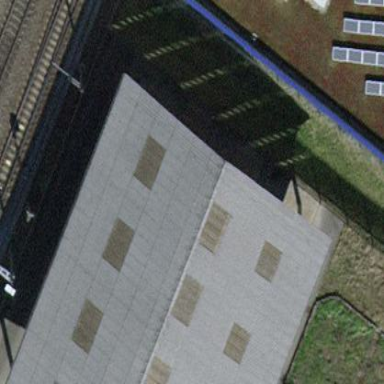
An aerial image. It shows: Building with tiled roof.